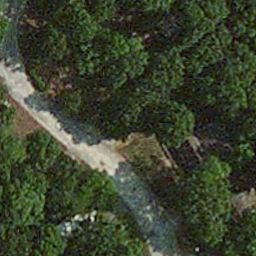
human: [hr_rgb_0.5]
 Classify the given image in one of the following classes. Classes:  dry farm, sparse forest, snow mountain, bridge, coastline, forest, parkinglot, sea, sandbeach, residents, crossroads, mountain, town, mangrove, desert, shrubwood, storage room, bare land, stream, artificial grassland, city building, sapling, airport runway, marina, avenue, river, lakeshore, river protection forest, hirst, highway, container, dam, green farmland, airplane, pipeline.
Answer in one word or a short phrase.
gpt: avenue